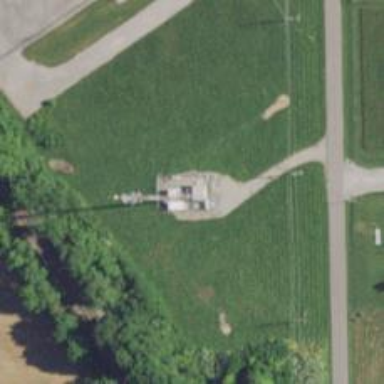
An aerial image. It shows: Mast structure.